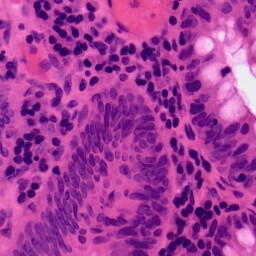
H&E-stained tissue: Colon